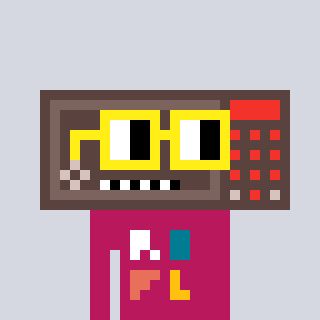
a pixel art character with square yellow glasses, a wallsafe-shaped head and a darkpink-colored body on a cool background